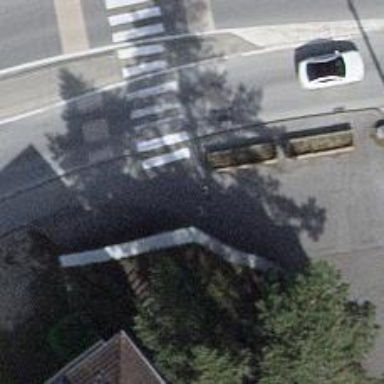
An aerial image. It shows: Bollard.